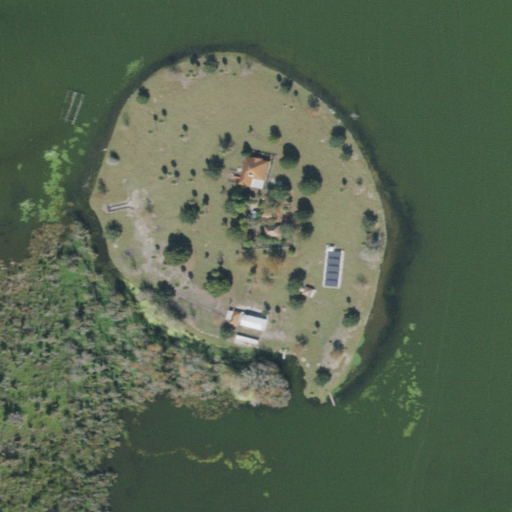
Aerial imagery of island in Florida named Smiths Island containing open water, pasture, woody wetlands, herbaceous wetlands, grassland, low intensity development, open development, and medium intensity development